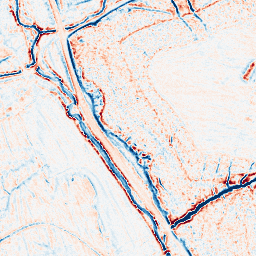
Category: edge_preserving
Decomposition family: bilateral
Decomposition parameters: d: 9
sigma_color: 75
sigma_space: 25
Upsampling method: bicubic
Upsampling parameters: scale: 8
Upsampling scale: 8